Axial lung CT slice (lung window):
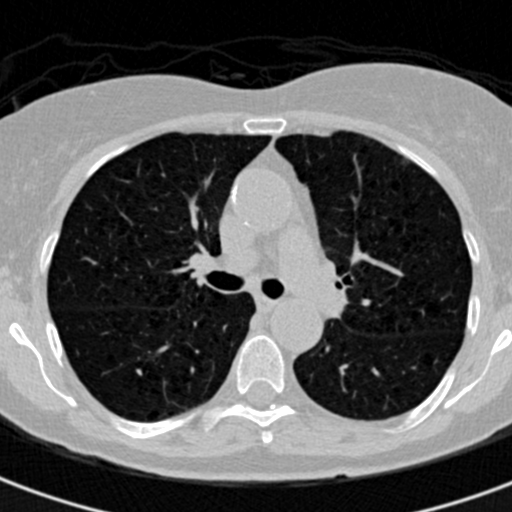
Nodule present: no